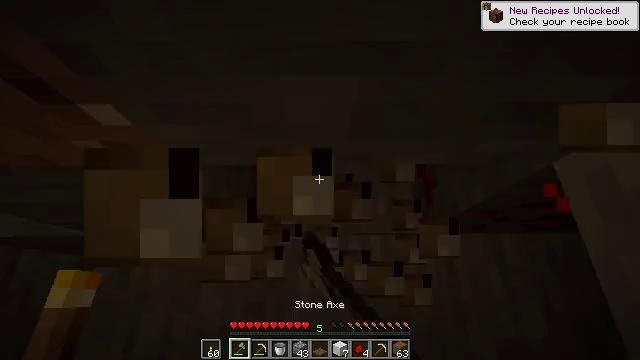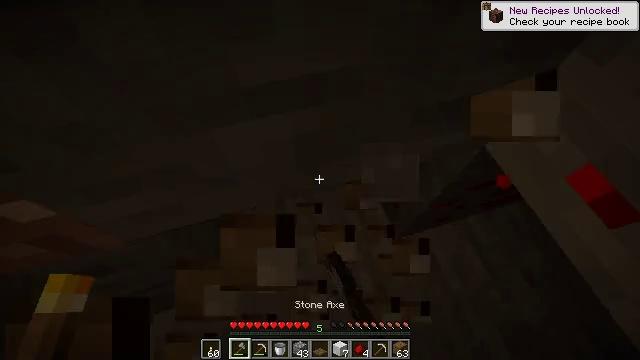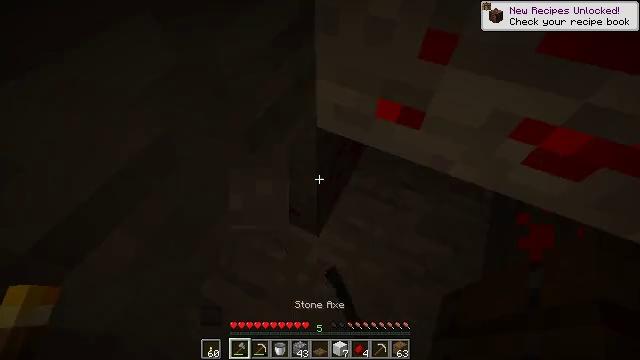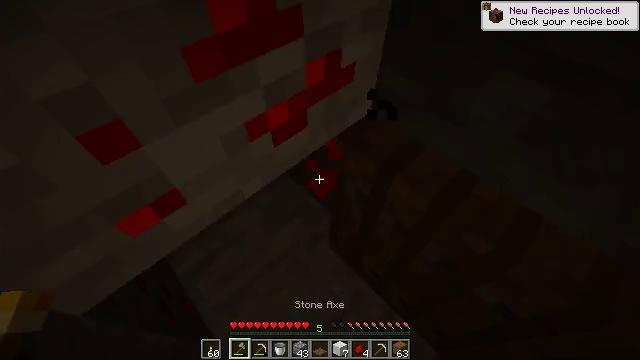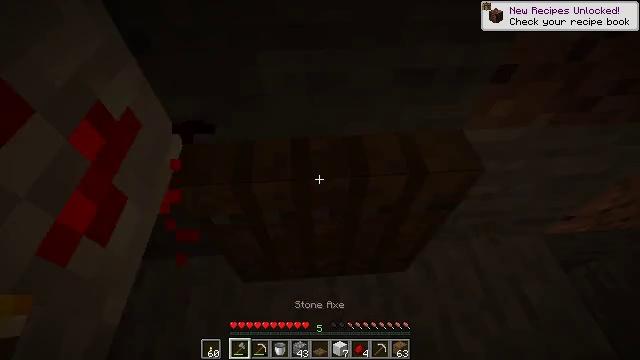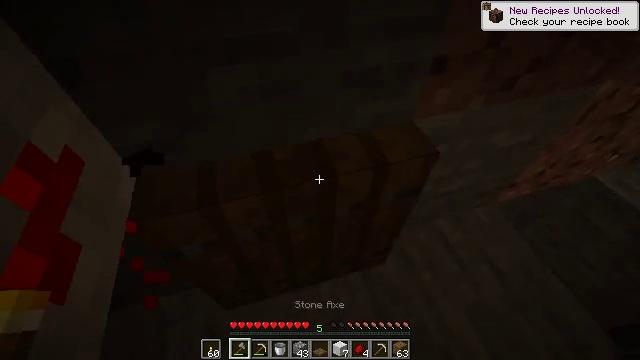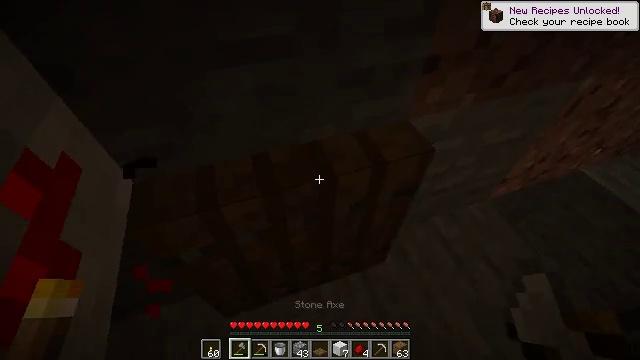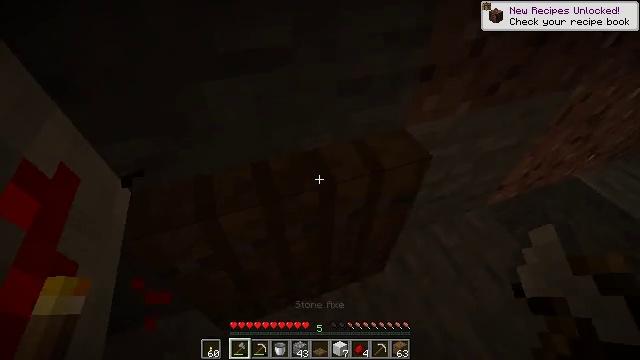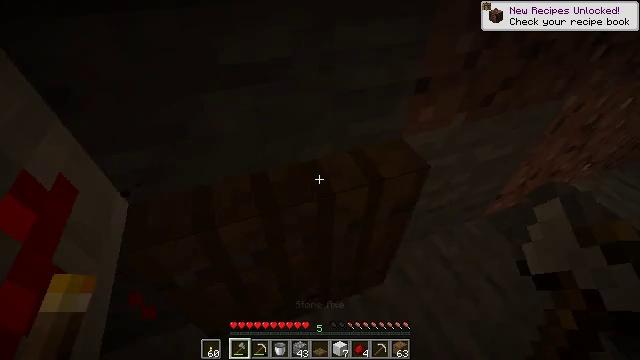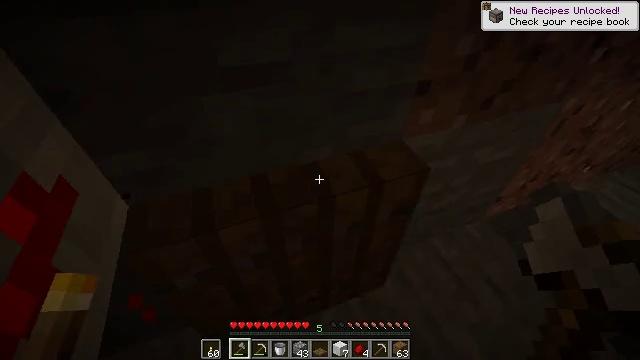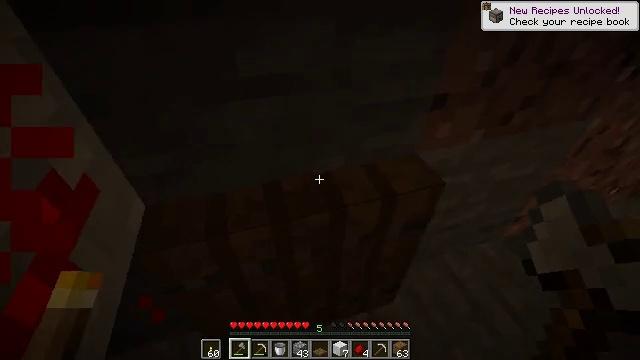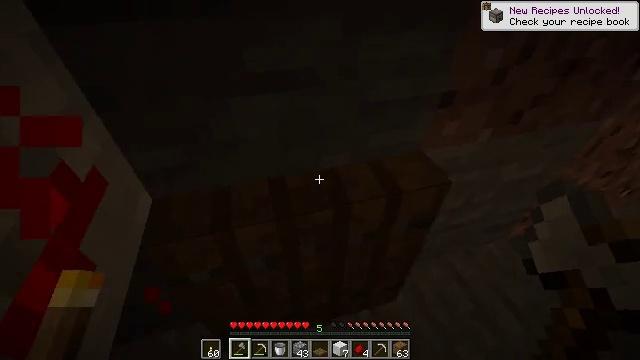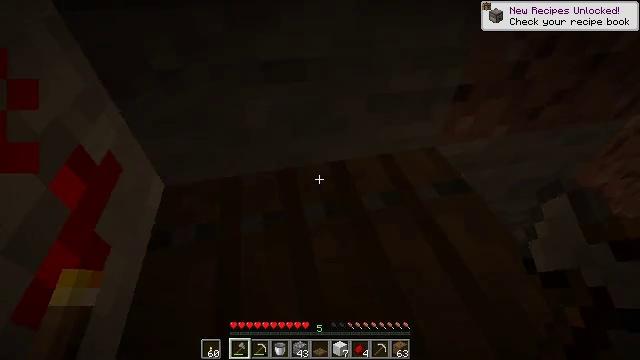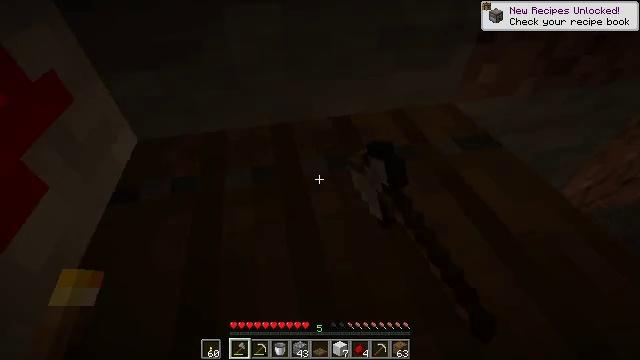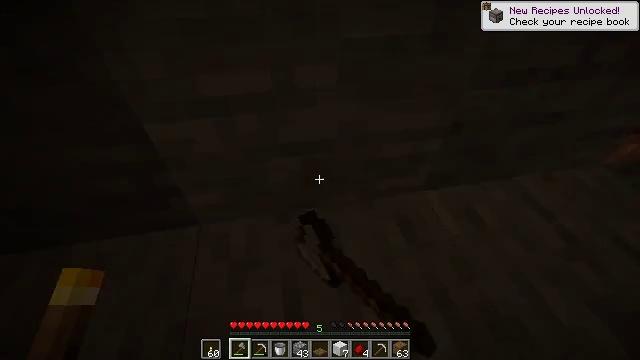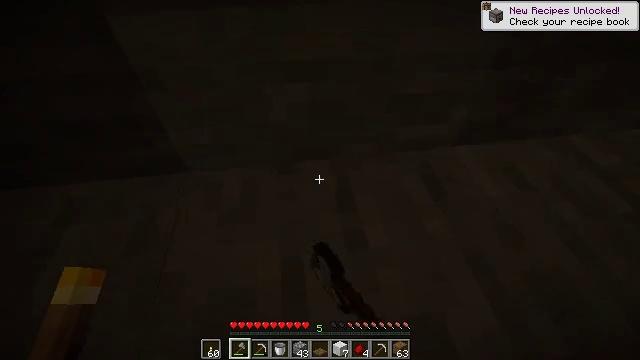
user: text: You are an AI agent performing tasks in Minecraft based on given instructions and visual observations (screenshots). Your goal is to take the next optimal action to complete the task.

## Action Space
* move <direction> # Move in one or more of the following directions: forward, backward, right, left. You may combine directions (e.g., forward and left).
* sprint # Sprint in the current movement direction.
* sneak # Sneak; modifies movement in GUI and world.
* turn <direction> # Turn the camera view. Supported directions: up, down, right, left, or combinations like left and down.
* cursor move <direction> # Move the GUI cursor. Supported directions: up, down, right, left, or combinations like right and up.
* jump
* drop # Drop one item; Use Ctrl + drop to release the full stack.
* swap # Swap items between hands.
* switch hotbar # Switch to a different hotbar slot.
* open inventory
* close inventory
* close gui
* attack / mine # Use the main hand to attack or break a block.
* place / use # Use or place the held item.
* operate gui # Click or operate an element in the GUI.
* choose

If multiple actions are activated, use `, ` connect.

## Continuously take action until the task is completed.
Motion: motion action
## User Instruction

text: Break the spruce trapdoor from a structure.
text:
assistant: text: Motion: move forward, turn right and up, attack / mine
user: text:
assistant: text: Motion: move forward, turn right and up
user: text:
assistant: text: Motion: turn right and up
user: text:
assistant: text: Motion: turn right and up
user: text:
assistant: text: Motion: turn right and up
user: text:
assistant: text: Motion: turn right
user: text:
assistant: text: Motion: turn up
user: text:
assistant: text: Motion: turn up
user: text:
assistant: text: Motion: no_op
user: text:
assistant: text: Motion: turn left and up
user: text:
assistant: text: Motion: turn left
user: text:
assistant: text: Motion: turn left and down, use / place
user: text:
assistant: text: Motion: use / place
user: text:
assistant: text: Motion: turn left and down
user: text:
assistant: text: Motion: turn left and down
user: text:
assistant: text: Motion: no_op
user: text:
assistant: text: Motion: move left
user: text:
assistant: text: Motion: move left, turn right and up
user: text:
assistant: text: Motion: move left, turn right and up
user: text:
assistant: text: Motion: move left, turn right and up
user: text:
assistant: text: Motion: move left, turn right and up
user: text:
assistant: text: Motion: move left, turn right and up
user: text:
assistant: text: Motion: move left, turn right and up
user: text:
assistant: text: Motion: move left, turn right and up
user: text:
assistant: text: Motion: turn right and up
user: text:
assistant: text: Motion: turn right and up
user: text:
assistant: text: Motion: turn right and up
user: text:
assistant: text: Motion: turn right and up, attack / mine
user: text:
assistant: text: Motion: turn right and up, attack / mine
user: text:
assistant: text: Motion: turn right and up, attack / mine